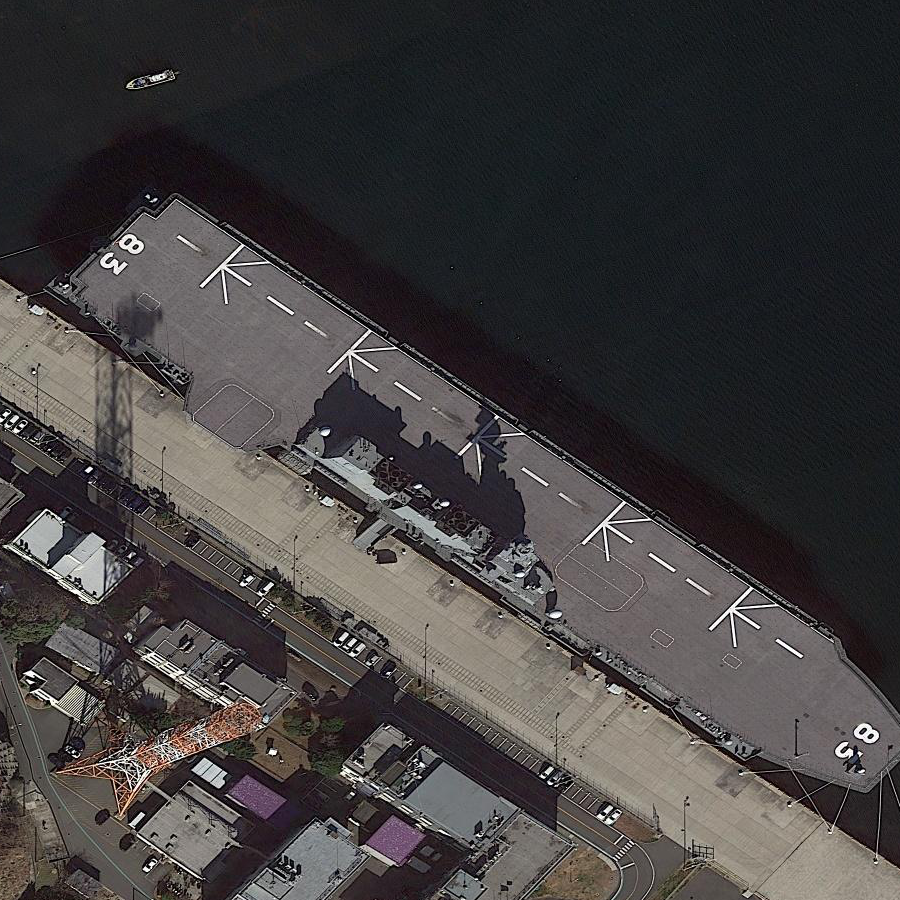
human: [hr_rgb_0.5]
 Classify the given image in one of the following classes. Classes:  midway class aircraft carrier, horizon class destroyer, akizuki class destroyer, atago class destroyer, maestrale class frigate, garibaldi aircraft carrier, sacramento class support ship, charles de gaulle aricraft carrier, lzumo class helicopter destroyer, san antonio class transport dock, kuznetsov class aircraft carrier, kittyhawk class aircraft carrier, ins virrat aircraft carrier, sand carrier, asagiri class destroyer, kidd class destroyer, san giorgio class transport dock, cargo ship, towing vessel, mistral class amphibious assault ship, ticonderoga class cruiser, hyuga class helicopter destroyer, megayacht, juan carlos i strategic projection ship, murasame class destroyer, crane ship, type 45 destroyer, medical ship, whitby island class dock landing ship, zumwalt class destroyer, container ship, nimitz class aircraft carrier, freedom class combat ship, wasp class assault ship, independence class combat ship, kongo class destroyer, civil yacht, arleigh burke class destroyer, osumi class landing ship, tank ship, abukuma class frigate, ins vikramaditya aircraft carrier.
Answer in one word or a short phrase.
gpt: Lzumo class helicopter destroyer